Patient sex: M
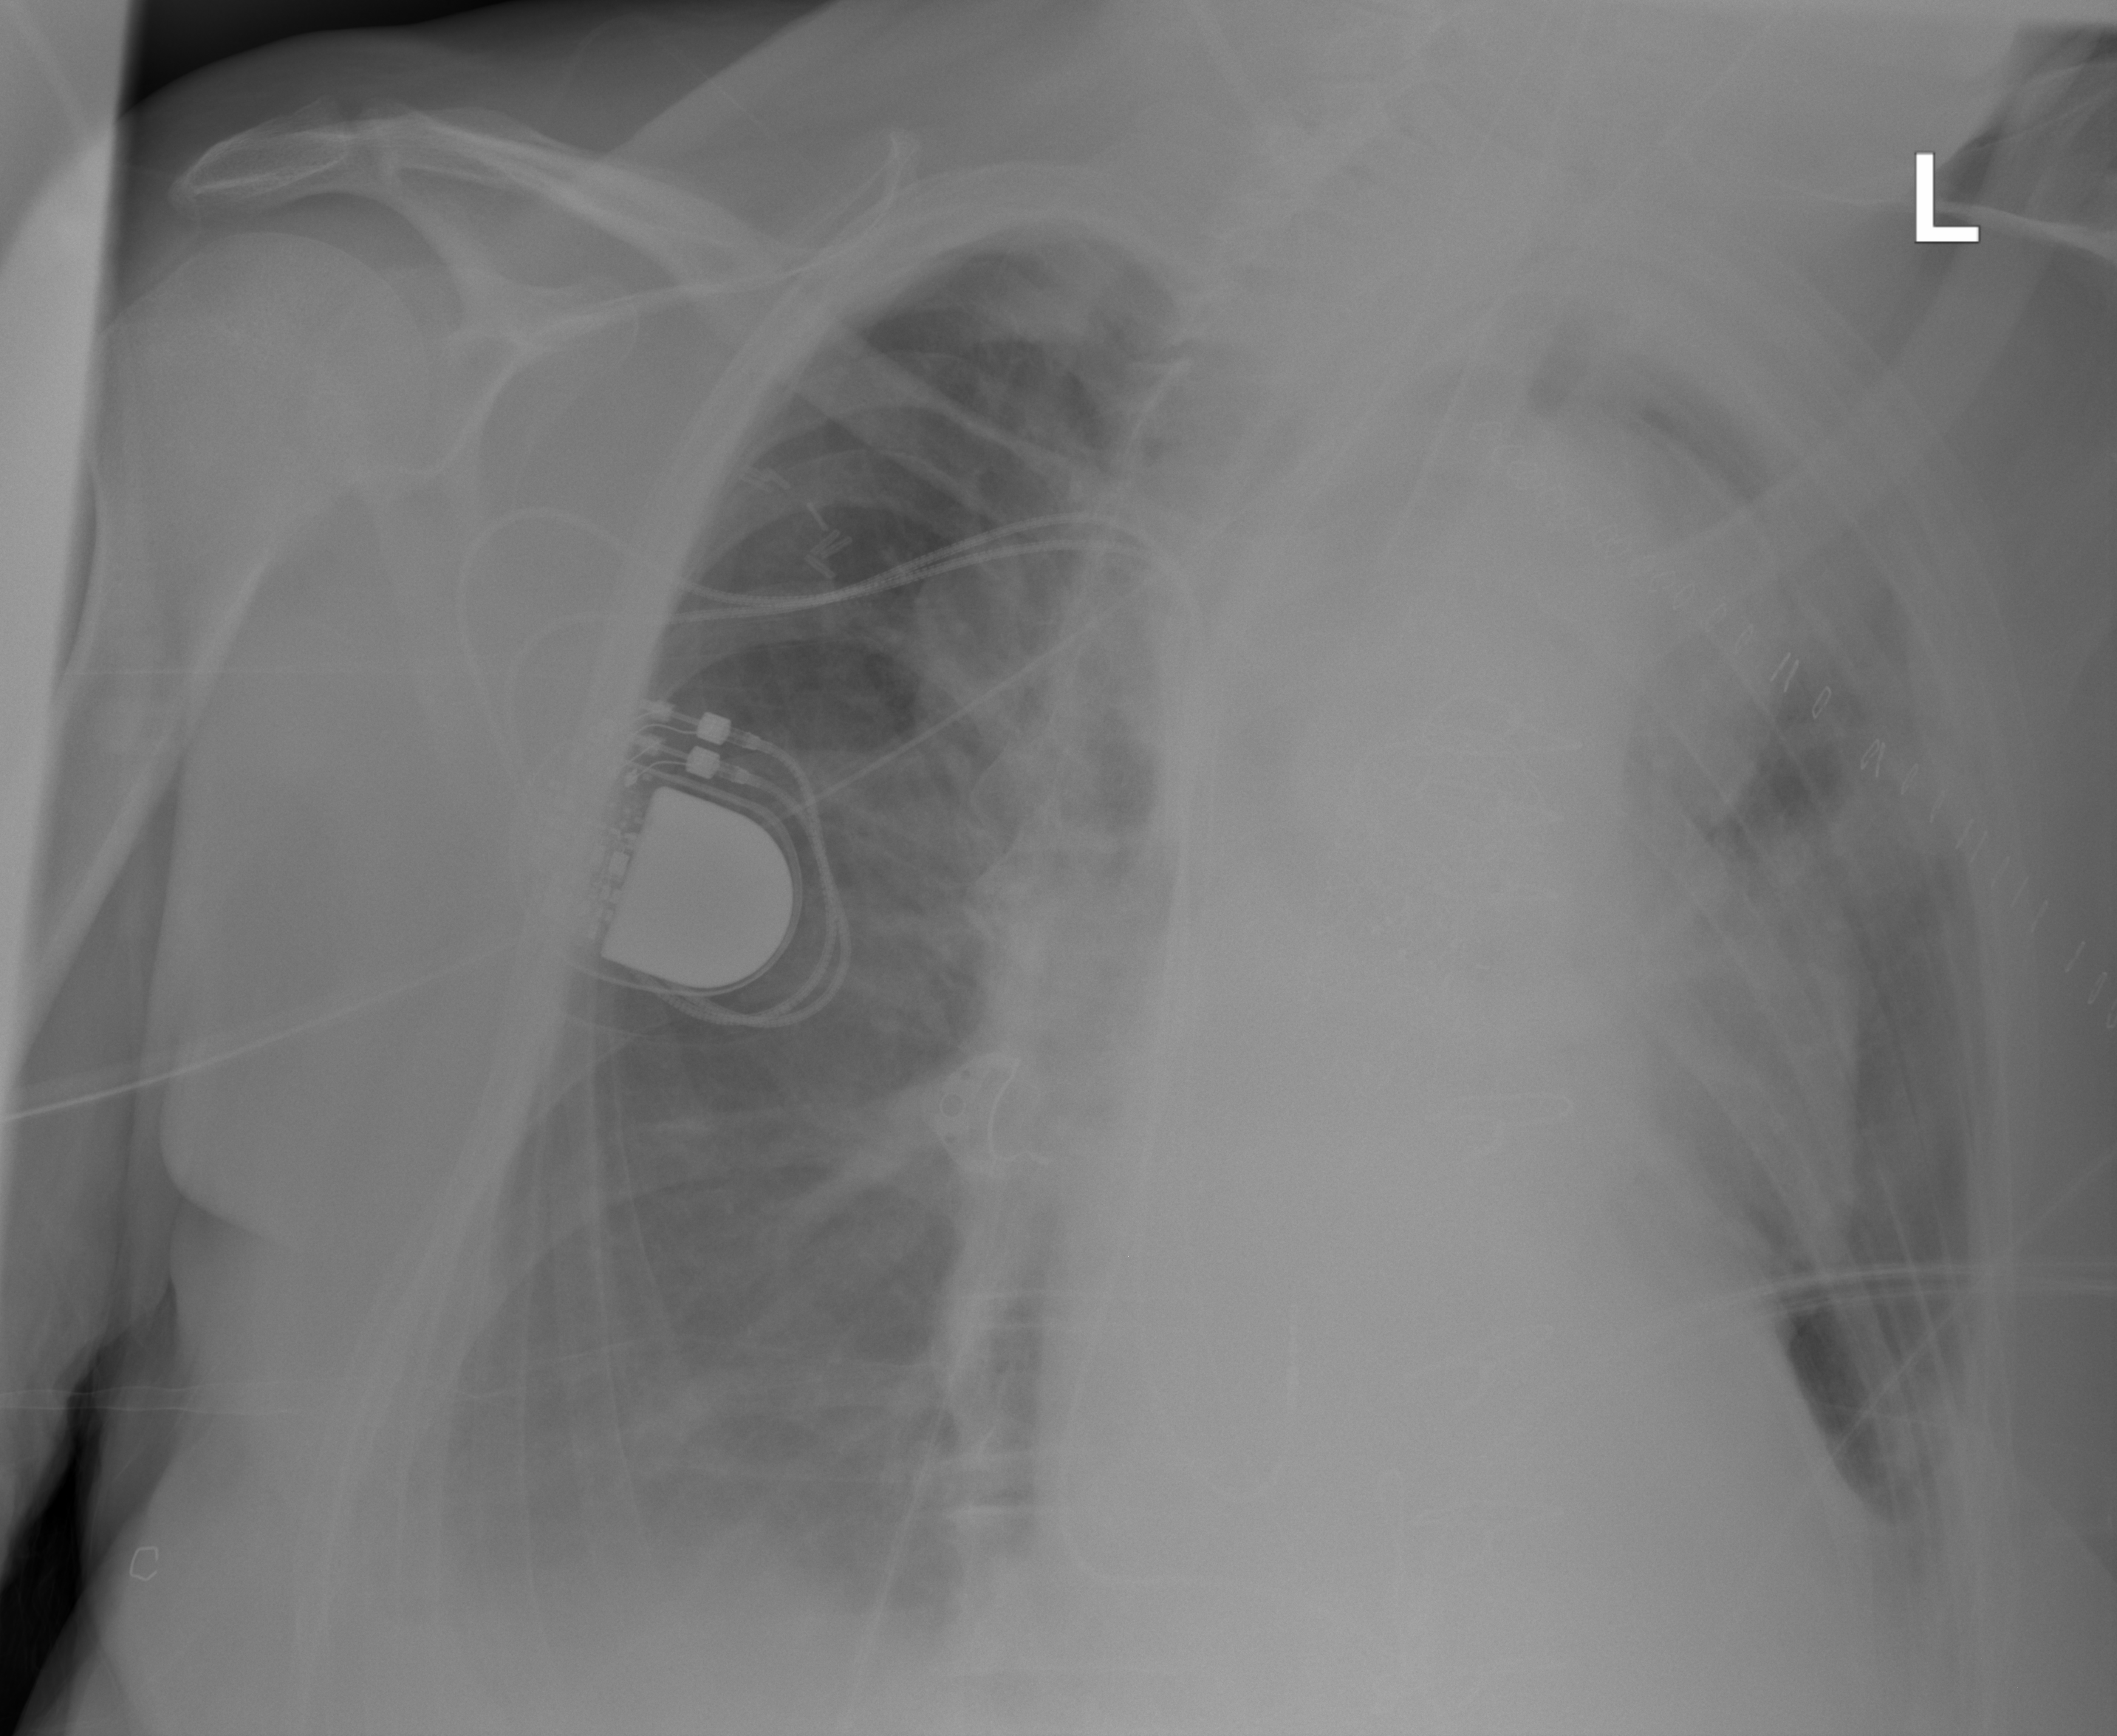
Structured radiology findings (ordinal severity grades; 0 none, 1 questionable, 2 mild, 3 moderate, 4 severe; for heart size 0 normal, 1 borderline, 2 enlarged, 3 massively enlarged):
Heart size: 2
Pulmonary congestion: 0
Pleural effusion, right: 2
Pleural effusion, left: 2
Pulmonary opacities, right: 2
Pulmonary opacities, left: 2
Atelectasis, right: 3
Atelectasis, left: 3